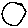
Label: circle